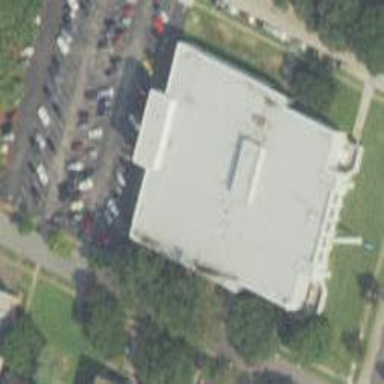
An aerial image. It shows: Social center building.